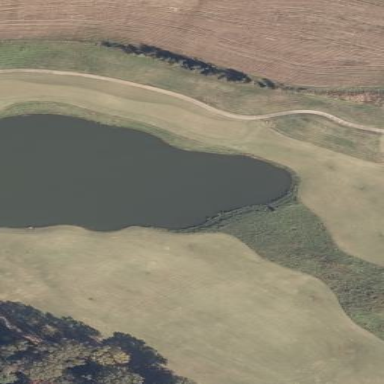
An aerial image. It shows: Water hazard on golf course. The hazard is natural water feature.